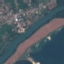
Label: River